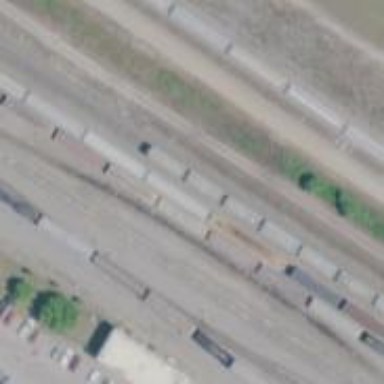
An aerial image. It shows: Railway yard used for servicing trains.